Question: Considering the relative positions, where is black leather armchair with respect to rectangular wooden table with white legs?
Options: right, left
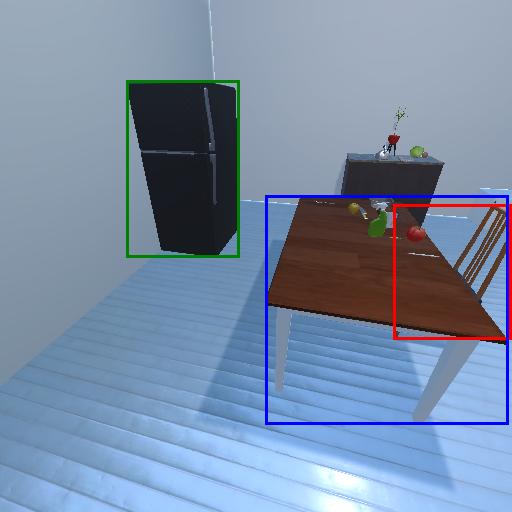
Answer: right